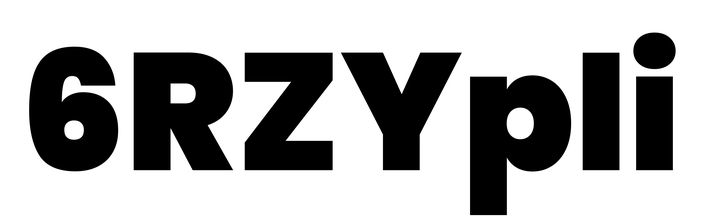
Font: Poppins-Black